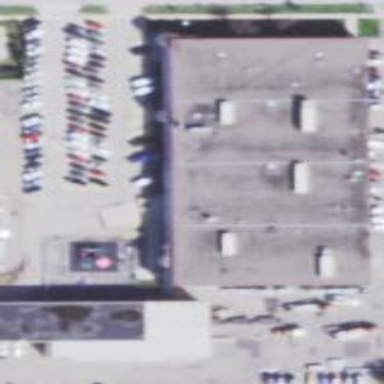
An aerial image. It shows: Warehouse.